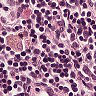
Metastatic tissue present: no